Question: I am trying to read the following data from an Excel sheet

With the following code
'''
import jxl.Cell;
import jxl.Sheet;
import jxl.Workbook;
import jxl.read.biff.BiffException;
public String readUsernameFromExcel() {
File src = new File("C:/filepath.xls");
try {
Workbook wb = Workbook.getWorkbook(src);
Sheet sh1 = wb.getSheet(0);
Cell a2 = sh1.getCell(0, 2);
data1 = a2.getContents().trim();
} catch (BiffException e) {
e.printStackTrace();
} catch (IOException e) {
e.printStackTrace();
}
return data1;
}
'''
So when I try and get the cell '0,1' I can pick up the username '<PHONE>' just fine. But when I try to read '0,2' and I get 'java.lang.ArrayIndexOutOfBoundsException: 2'.
What I'm trying to do is read data from an excel sheet return it as a 'String' and then pass it in to login my application. But it seems when I try '0,2' I'm going outside of what is expected. I've tried a few things such as a for loop
'''
for (int rows = 0; rows < sh1.getRows(); rows++) {
Sheet sh1 = wb.getSheet(0);
Cell a2 = sh1.getCell(0, 2);
}
'''
I understand the first number is the column and the second is the row. I also understand that the code isn't able to see past '0,1'. I'm just at a loss as to how to get it to see the rest of the sheet after trying other solutions of the same problem.
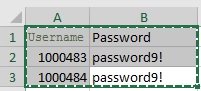
Answer: 'sh1.getRows()' returns 3. As loop starts from 0, 'sh1.getRows()' needs to be decremented by 1 (as below). Below loop works fine and returns value properly.
'''
import java.io.File;
import java.io.IOException;
import jxl.Cell;
import jxl.Sheet;
import jxl.Workbook;
public class Excel {
public static void main(String[] args) {
File src = new File("c:/filepath.xls");
try {
String data1;
Workbook wb = Workbook.getWorkbook(src);
Sheet sh1 = wb.getSheet(0);
for (int rows = 1; rows < sh1.getRows(); rows++) {
for (int column = 0; column <= sh1.getColumns()-1; column++) {
Cell a2 = sh1.getCell(column, rows);
data1 = a2.getContents().trim();
System.out.println(data1);
}
}
} catch (Exception e) {
e.printStackTrace();
}
}
}
'''
The above code works and fetches the date without error